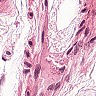
Metastatic tissue present: no